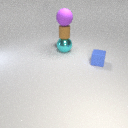
large cyan metal sphere to the left of small blue rubber cube